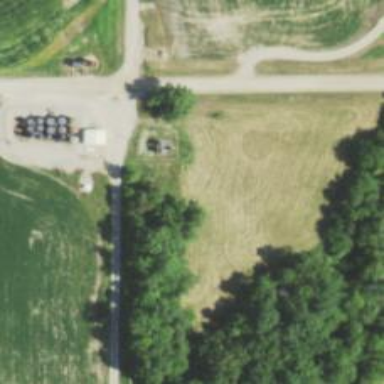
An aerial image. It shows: Storage tank that is man-made.